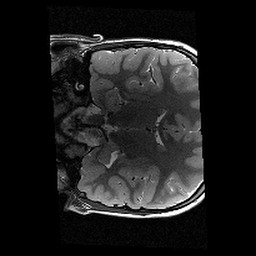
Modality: T2w
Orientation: coronal
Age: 9
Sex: male
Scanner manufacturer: siemens
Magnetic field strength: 3 T
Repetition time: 9.23 s
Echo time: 0.067 s